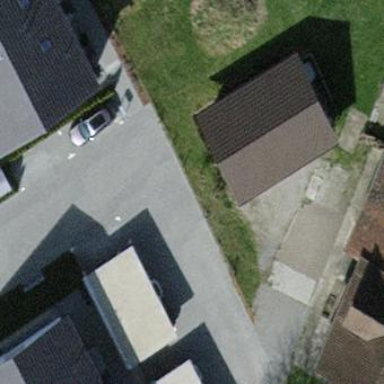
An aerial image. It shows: Shed building.